Field crop: maize
Growth stage: 2
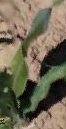
Species: maize